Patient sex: M
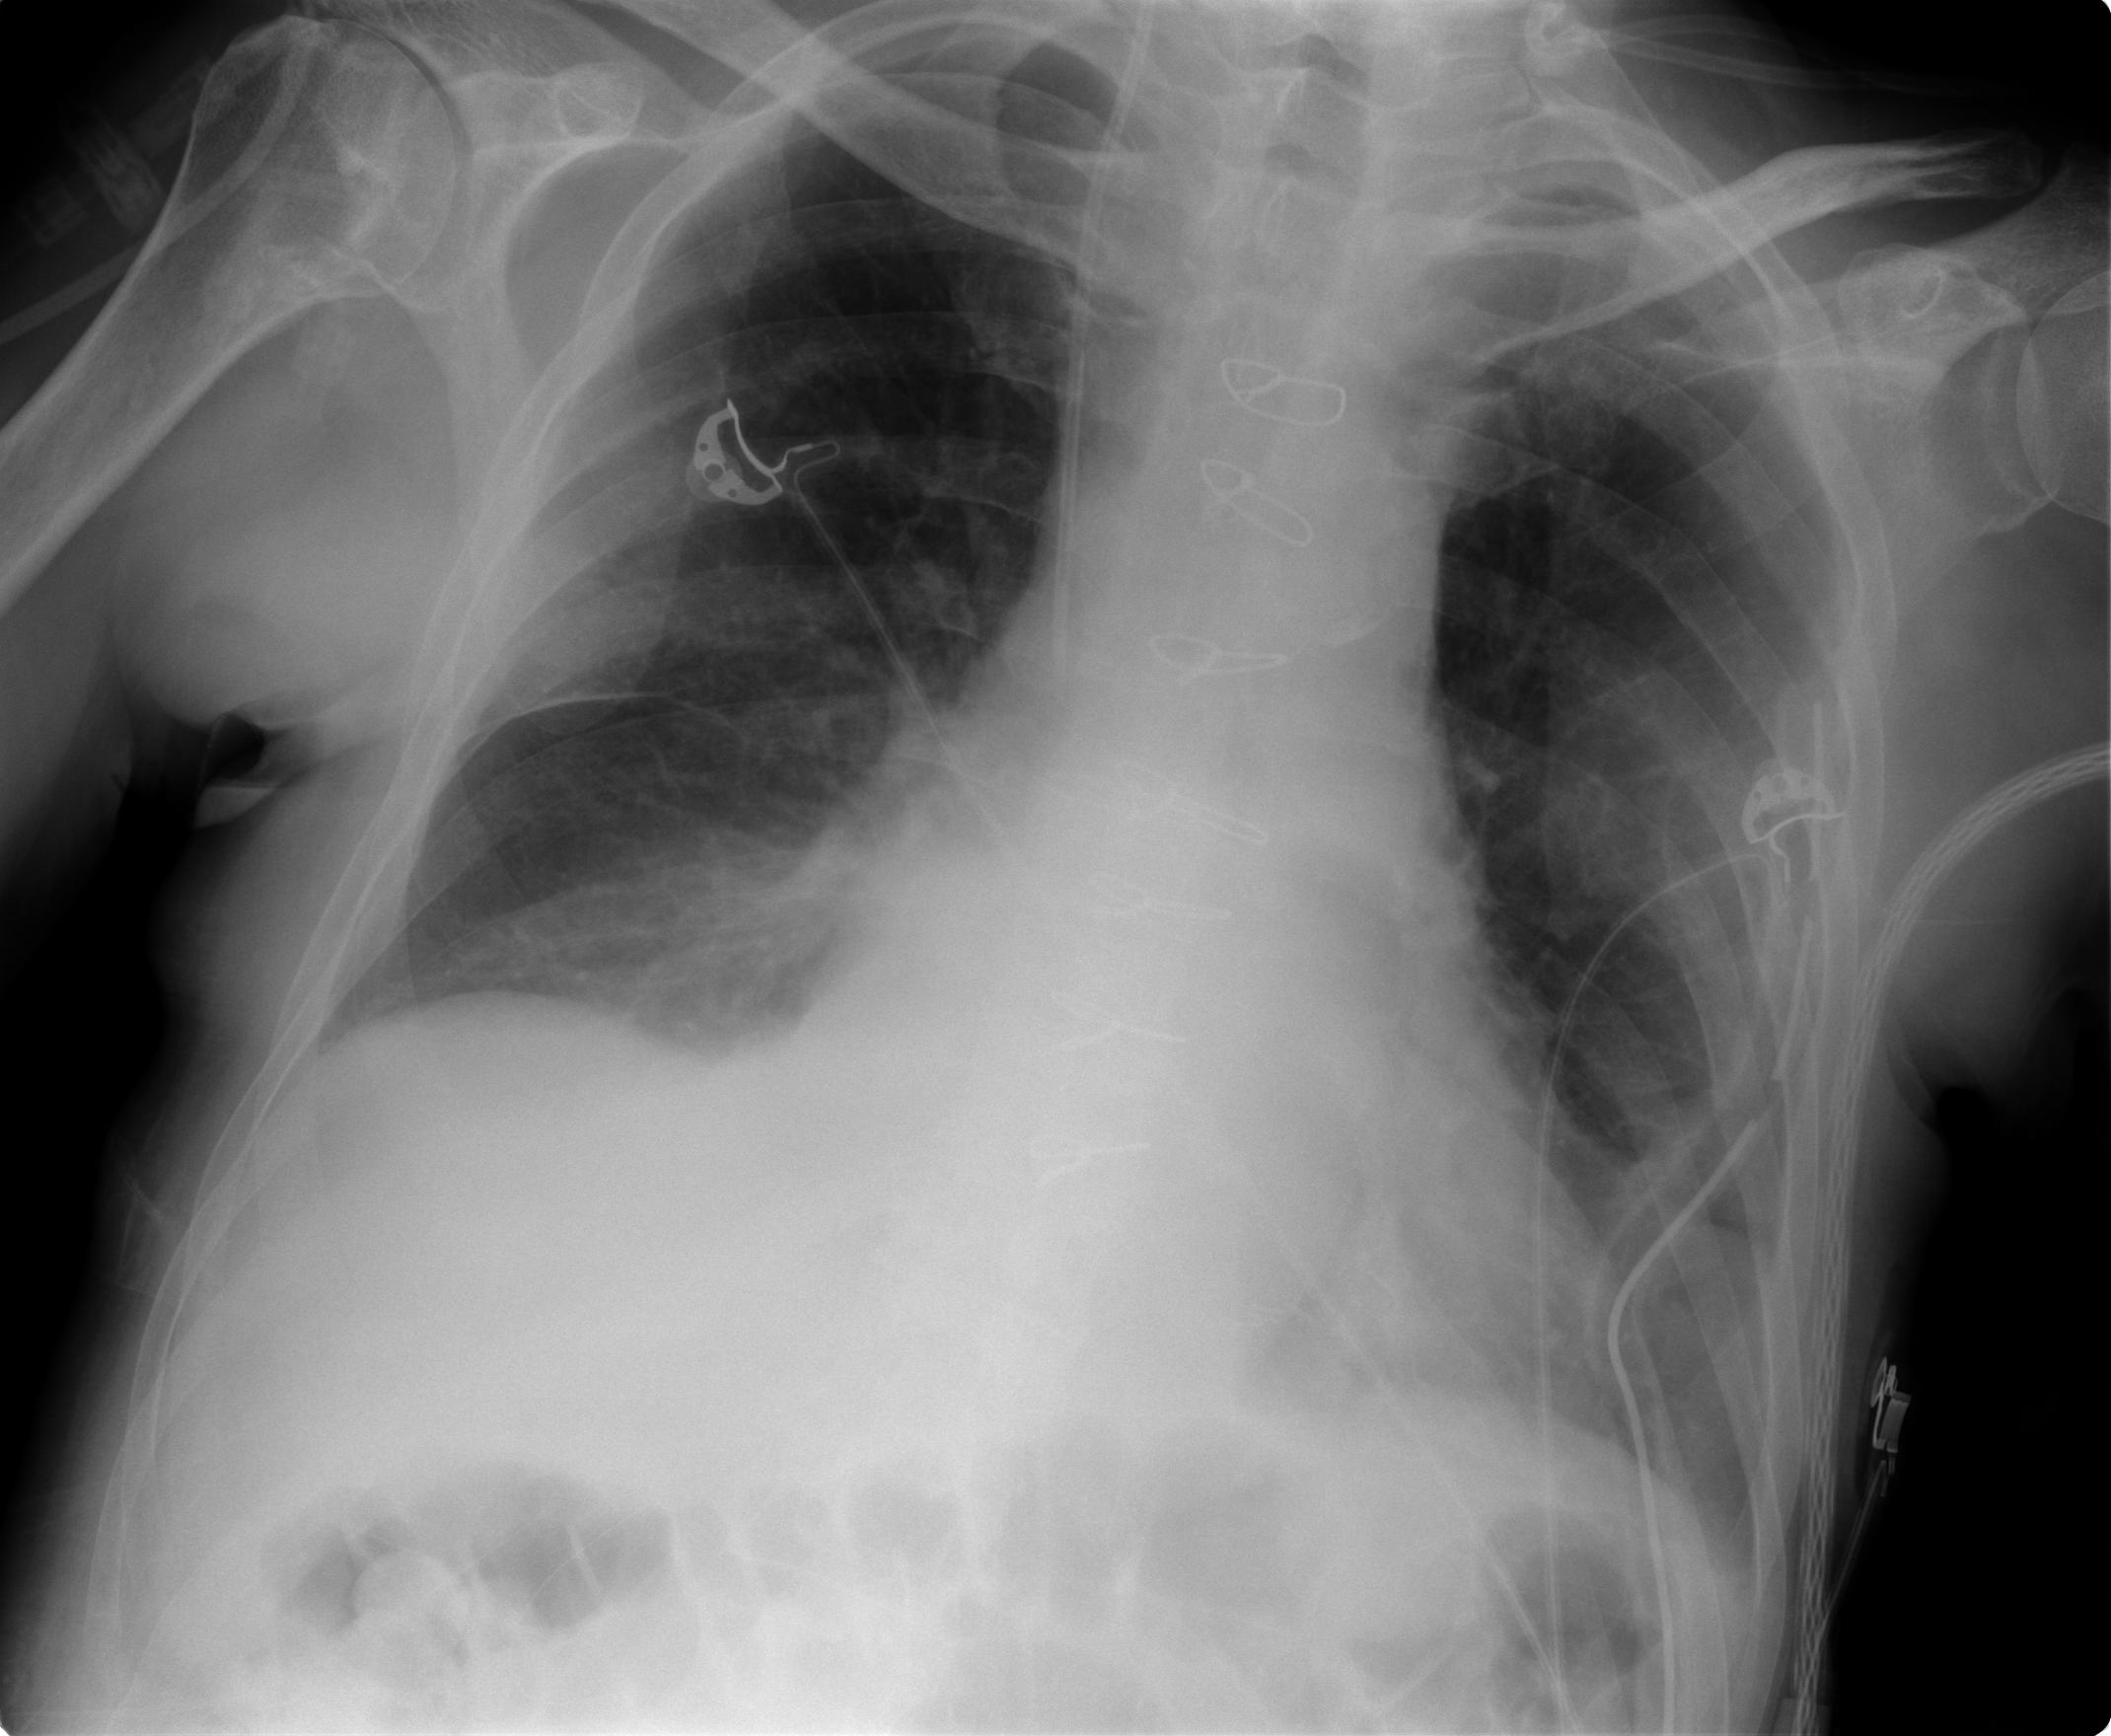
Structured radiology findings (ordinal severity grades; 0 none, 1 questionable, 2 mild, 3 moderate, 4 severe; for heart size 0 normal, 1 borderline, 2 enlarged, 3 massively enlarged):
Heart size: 1
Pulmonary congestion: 0
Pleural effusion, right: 0
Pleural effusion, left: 1
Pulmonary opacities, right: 0
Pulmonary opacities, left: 0
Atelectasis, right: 1
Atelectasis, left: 1